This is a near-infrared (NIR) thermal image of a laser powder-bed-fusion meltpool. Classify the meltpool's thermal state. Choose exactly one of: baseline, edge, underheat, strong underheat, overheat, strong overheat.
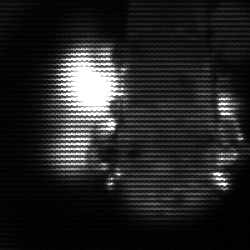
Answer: strong underheat